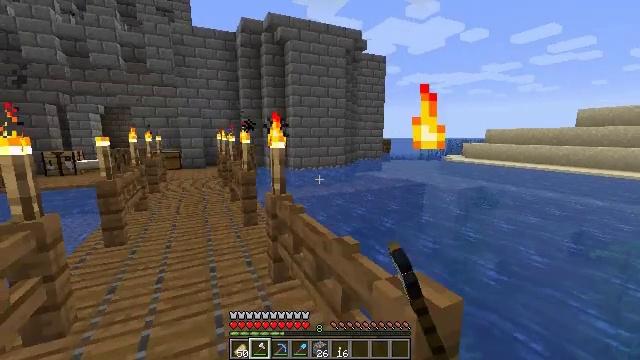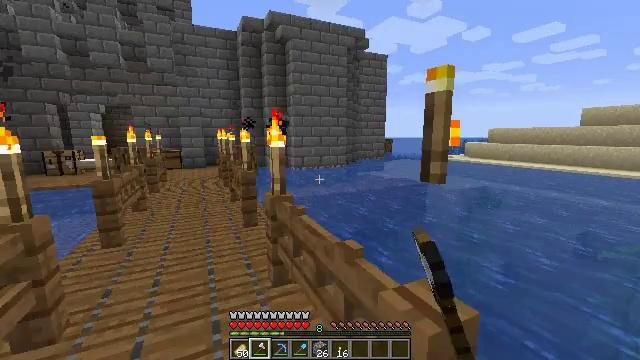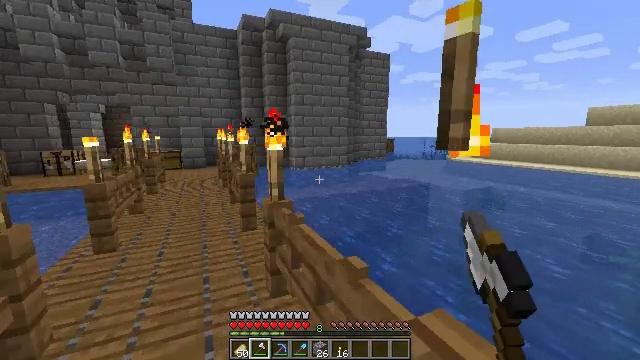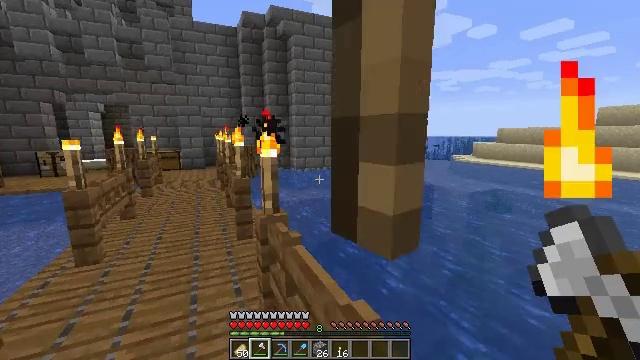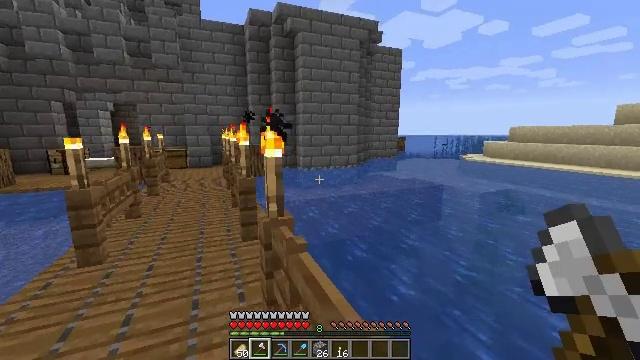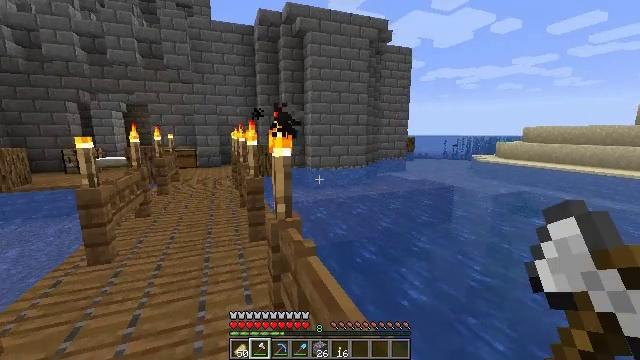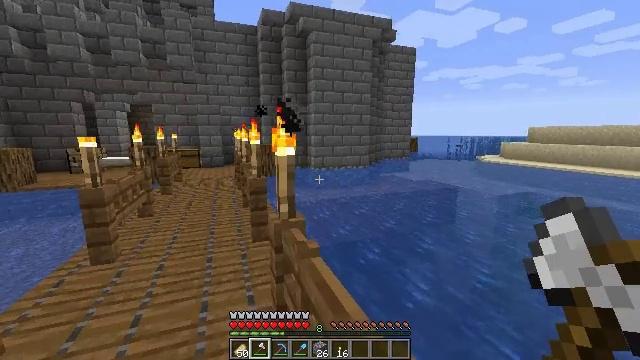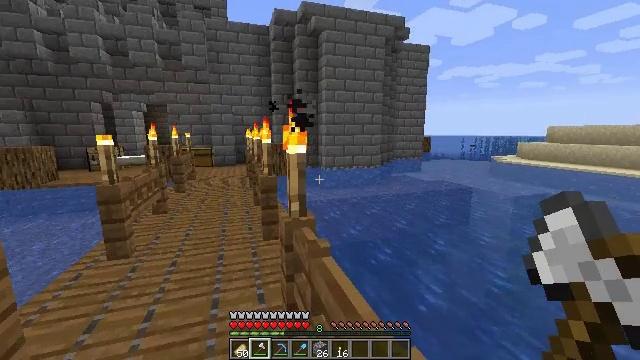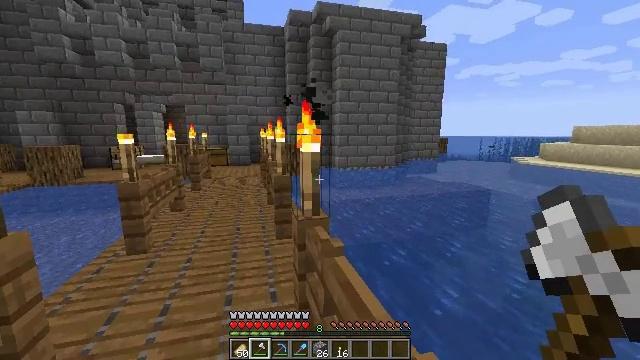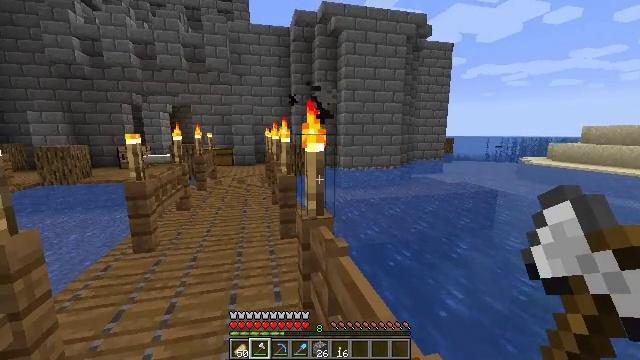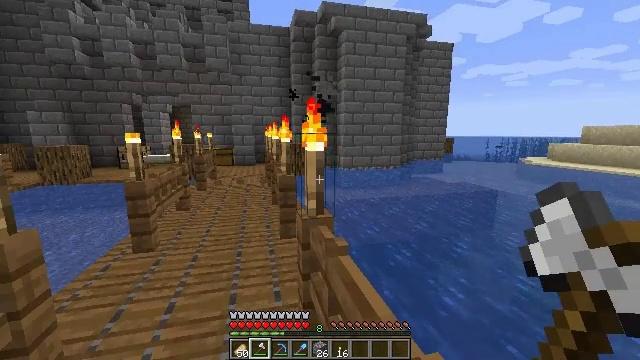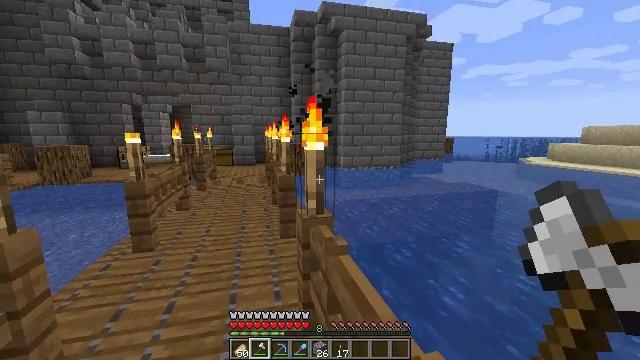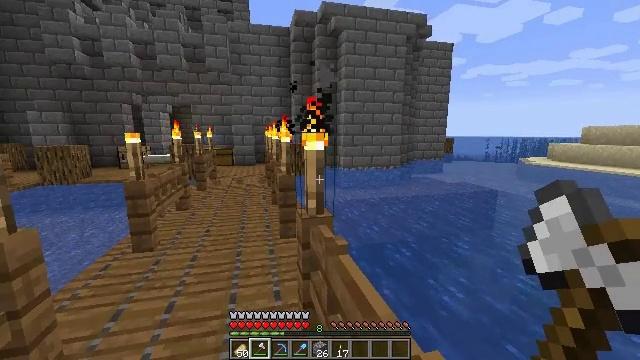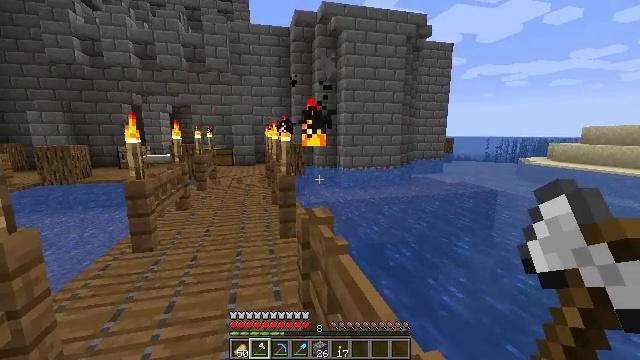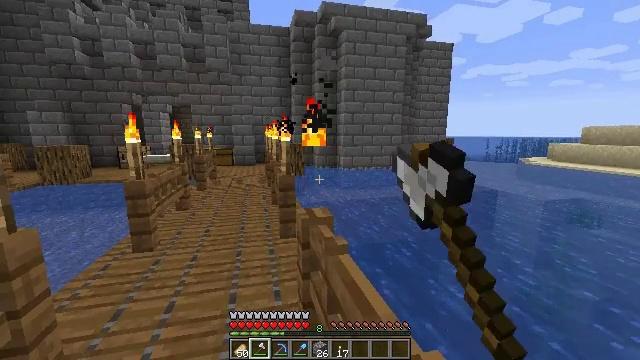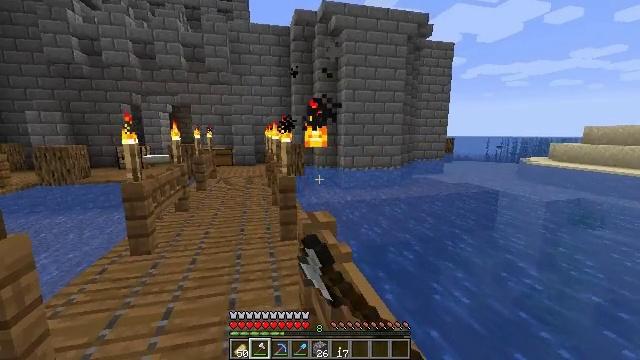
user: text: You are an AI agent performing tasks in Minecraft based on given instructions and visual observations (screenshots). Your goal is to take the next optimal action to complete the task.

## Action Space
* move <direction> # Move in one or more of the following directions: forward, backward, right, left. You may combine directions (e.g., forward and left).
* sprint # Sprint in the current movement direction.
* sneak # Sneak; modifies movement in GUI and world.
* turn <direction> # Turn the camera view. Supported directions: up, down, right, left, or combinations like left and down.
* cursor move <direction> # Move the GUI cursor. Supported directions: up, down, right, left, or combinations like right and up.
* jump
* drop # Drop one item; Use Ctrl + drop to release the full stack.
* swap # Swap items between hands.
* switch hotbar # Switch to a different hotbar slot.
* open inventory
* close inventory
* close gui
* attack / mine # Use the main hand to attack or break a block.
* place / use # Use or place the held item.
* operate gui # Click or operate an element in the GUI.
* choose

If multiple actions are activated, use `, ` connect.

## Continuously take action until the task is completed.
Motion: motion action
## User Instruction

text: Gather the torch from its position.
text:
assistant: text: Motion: move forward
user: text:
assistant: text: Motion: move forward
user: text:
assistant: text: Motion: move forward
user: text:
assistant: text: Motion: turn left
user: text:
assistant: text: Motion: turn left
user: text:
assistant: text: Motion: no_op
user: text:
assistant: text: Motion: turn left
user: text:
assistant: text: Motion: turn left
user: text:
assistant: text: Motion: turn left
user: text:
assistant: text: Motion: no_op
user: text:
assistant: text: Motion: no_op
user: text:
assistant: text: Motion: no_op
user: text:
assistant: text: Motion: attack / mine
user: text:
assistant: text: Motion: attack / mine
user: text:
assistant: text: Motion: move forward, attack / mine
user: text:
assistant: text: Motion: move forward and move left, attack / mine
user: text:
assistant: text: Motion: move forward and move left
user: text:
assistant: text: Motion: move forward and move left
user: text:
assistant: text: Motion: move forward and move left
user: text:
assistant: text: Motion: move forward and move left
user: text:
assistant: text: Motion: move forward
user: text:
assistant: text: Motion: move forward
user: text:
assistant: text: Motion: move forward
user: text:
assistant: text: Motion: move forward
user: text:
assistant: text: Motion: move forward
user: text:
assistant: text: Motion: no_op
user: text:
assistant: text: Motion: turn right
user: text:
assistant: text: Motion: no_op
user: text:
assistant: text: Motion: turn right
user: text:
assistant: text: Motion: no_op